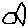
Label: fish